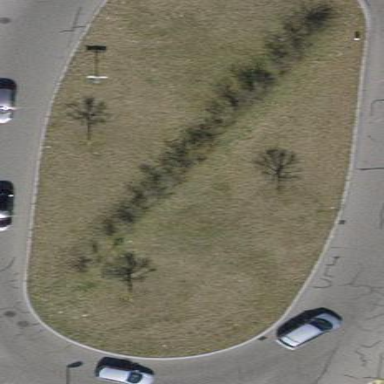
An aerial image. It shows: Asphalt road that is secondary route leading to roundabout.